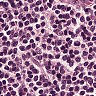
Metastatic tissue present: no